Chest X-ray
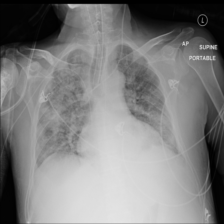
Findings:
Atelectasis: negative
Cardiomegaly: negative
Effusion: negative
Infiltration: negative
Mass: negative
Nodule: negative
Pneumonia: negative
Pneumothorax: negative
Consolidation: negative
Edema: negative
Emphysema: negative
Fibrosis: negative
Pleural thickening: negative
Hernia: negative